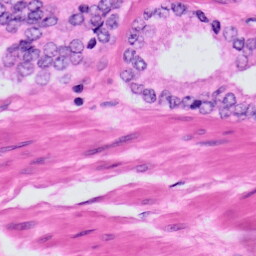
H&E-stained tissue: Prostate